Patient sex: M
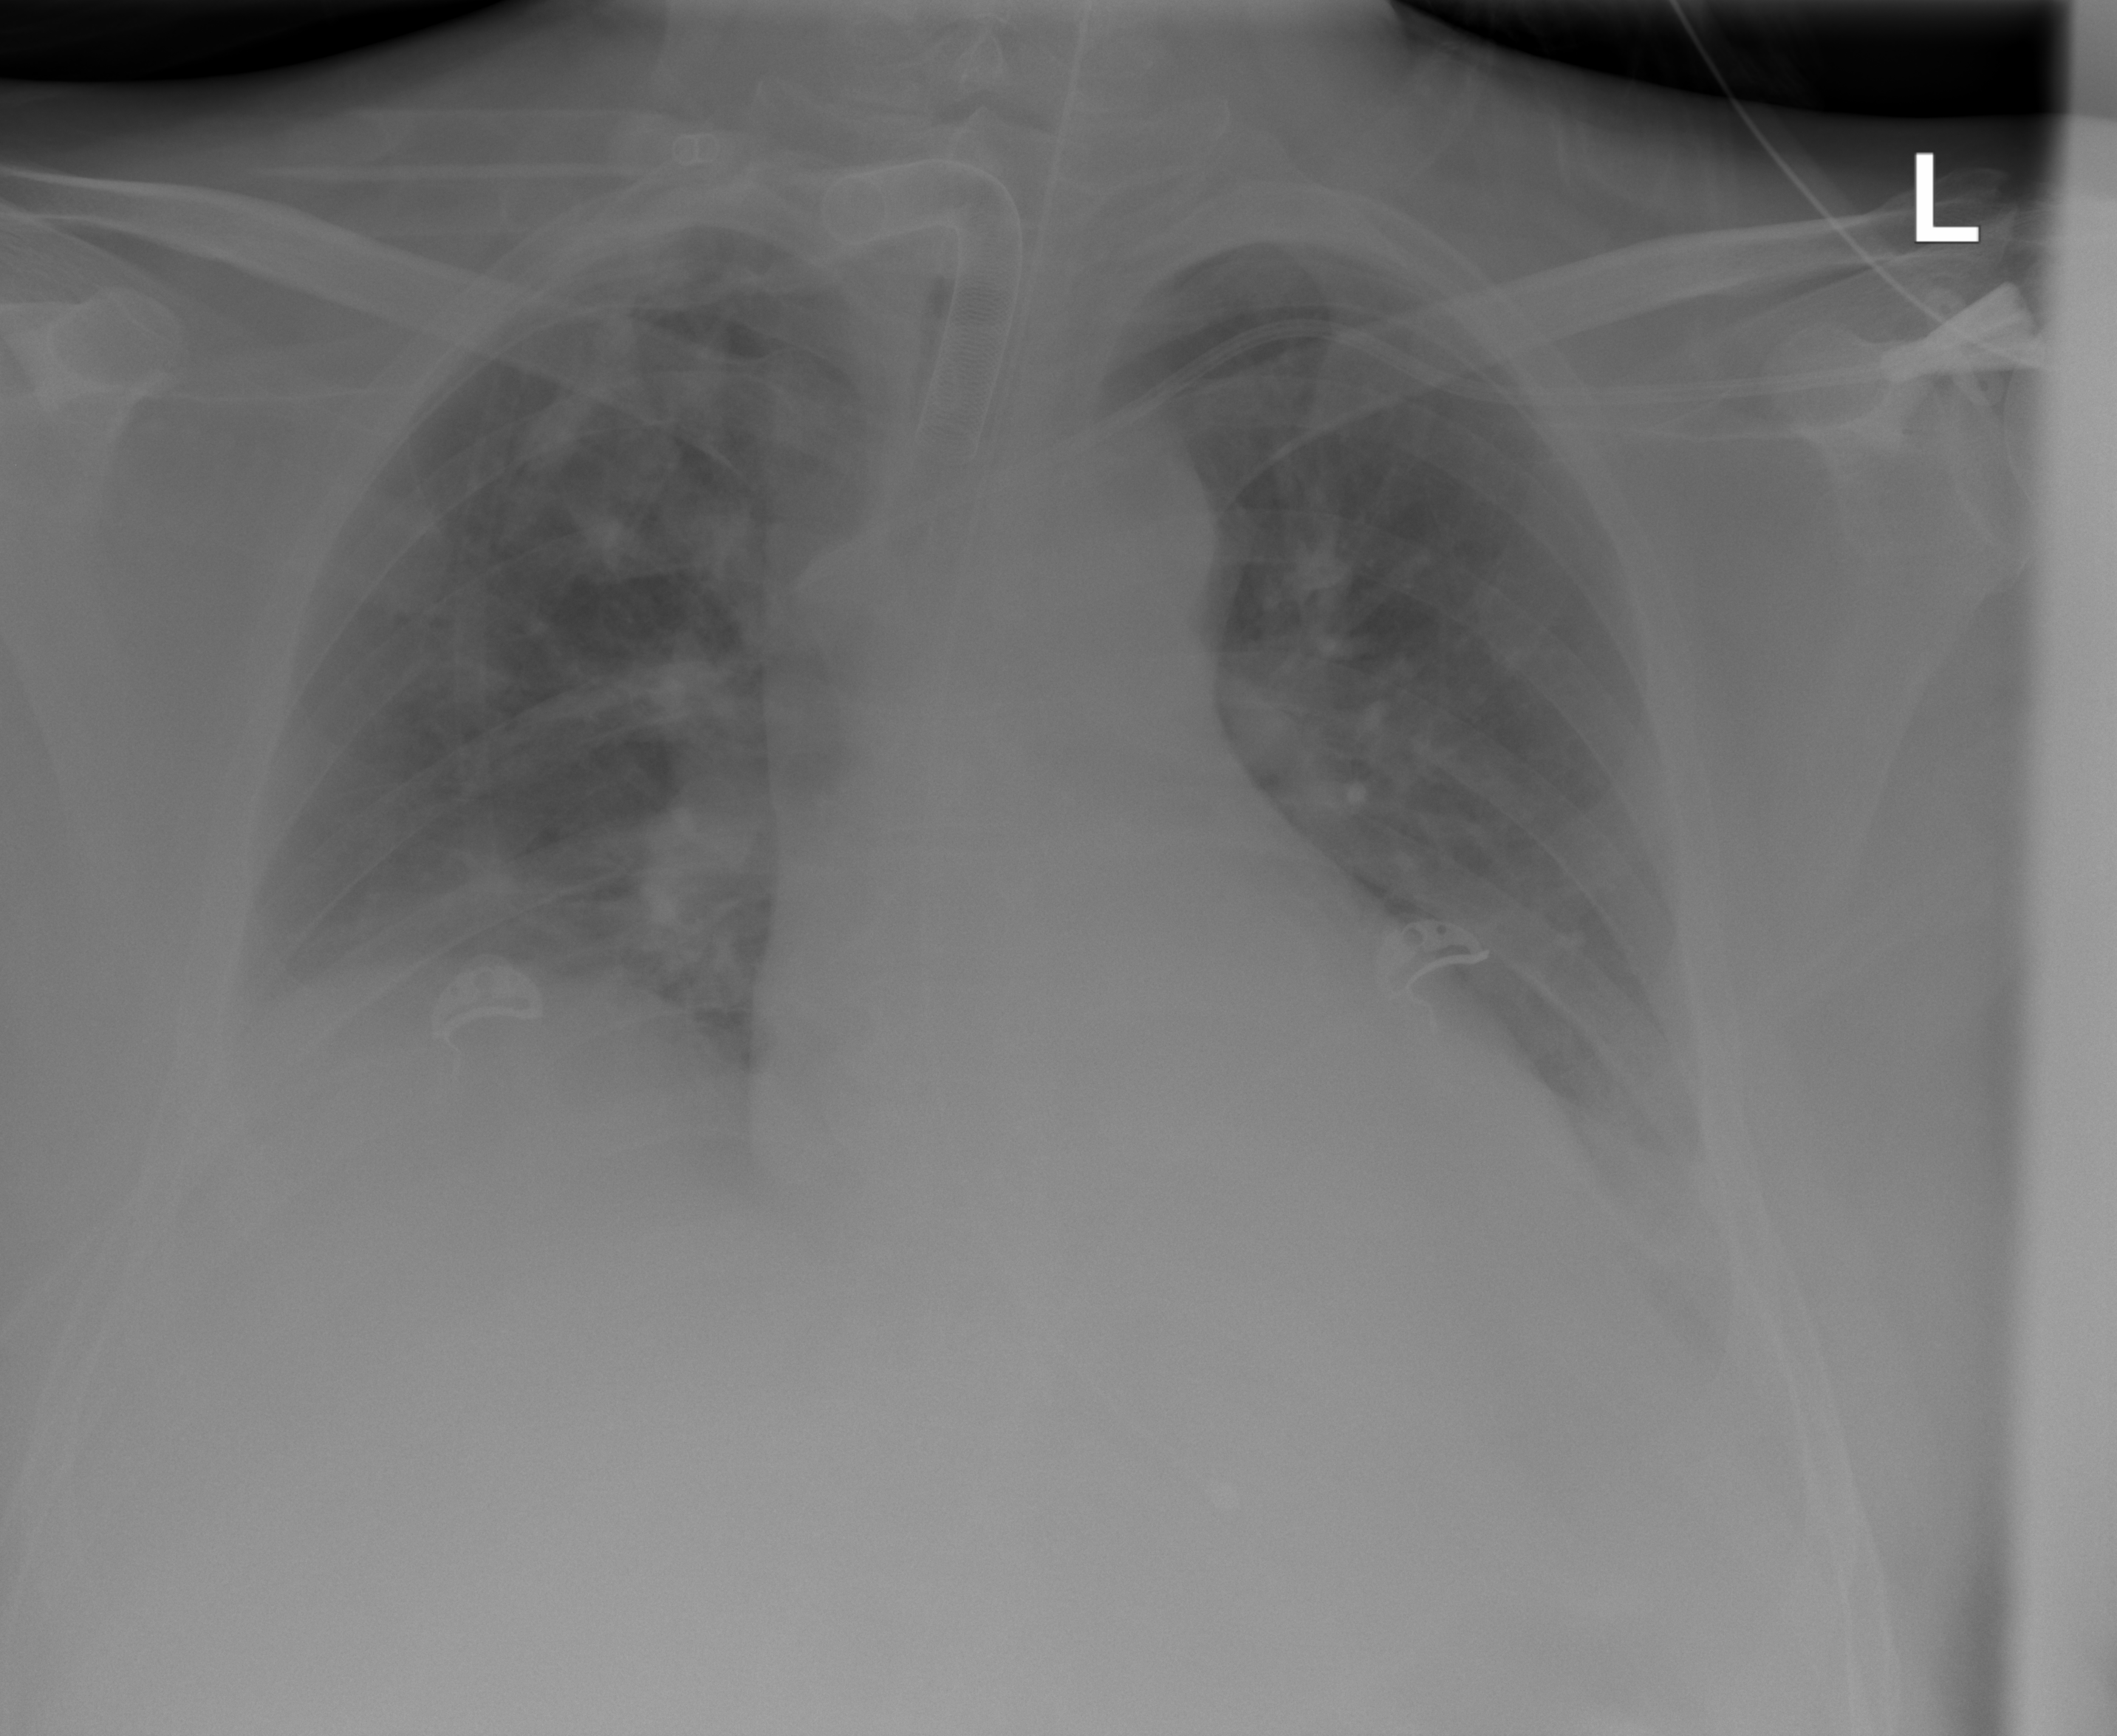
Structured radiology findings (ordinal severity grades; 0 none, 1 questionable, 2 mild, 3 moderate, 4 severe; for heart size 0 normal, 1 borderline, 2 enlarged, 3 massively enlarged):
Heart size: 1
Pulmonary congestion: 2
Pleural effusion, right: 2
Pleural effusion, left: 2
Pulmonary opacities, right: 2
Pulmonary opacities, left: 2
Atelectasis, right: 0
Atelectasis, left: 0